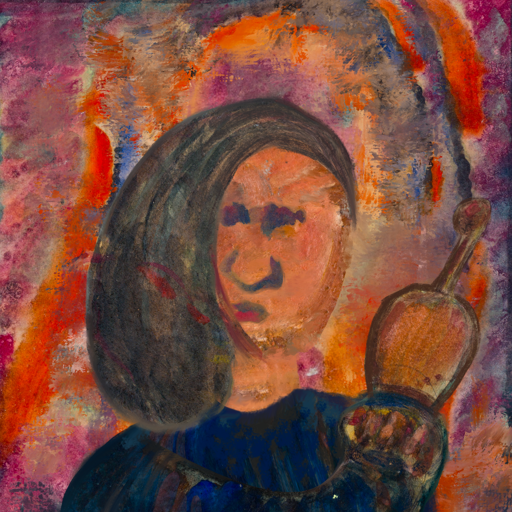
Background: Experience, Head And Neck Front: Boggyland, Face Front: In_The_Sun, Bust: Pipe, Hair Front: Gypsy_Mother, Head Accessory: Blank, Second Necklace: Blank, Necklace: Blank, Baby: Blank